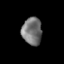
Tissue: skin
Cell type: Epithelial cells
Senescence score: 0.2305
Nuclear area (px): 533
Mean DAPI intensity: 116.456